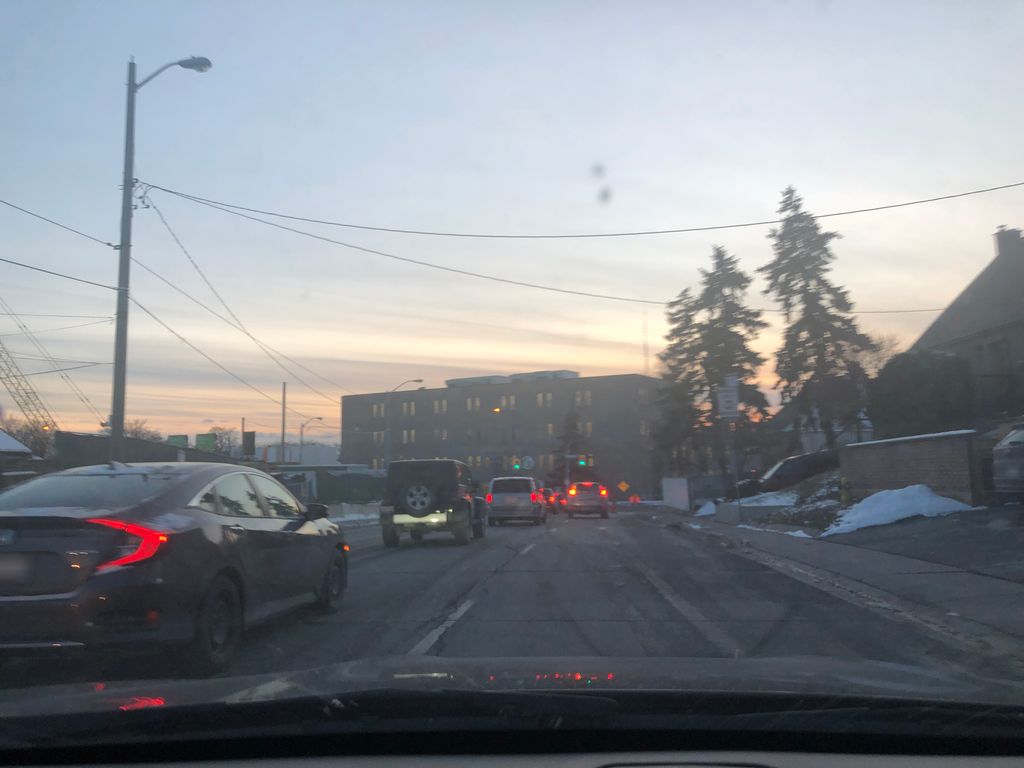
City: toronto